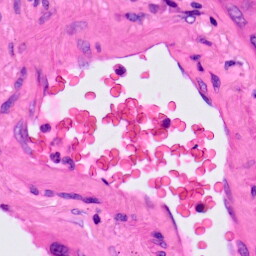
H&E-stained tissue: Lung